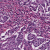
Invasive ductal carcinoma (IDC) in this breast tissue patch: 1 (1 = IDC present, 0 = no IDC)